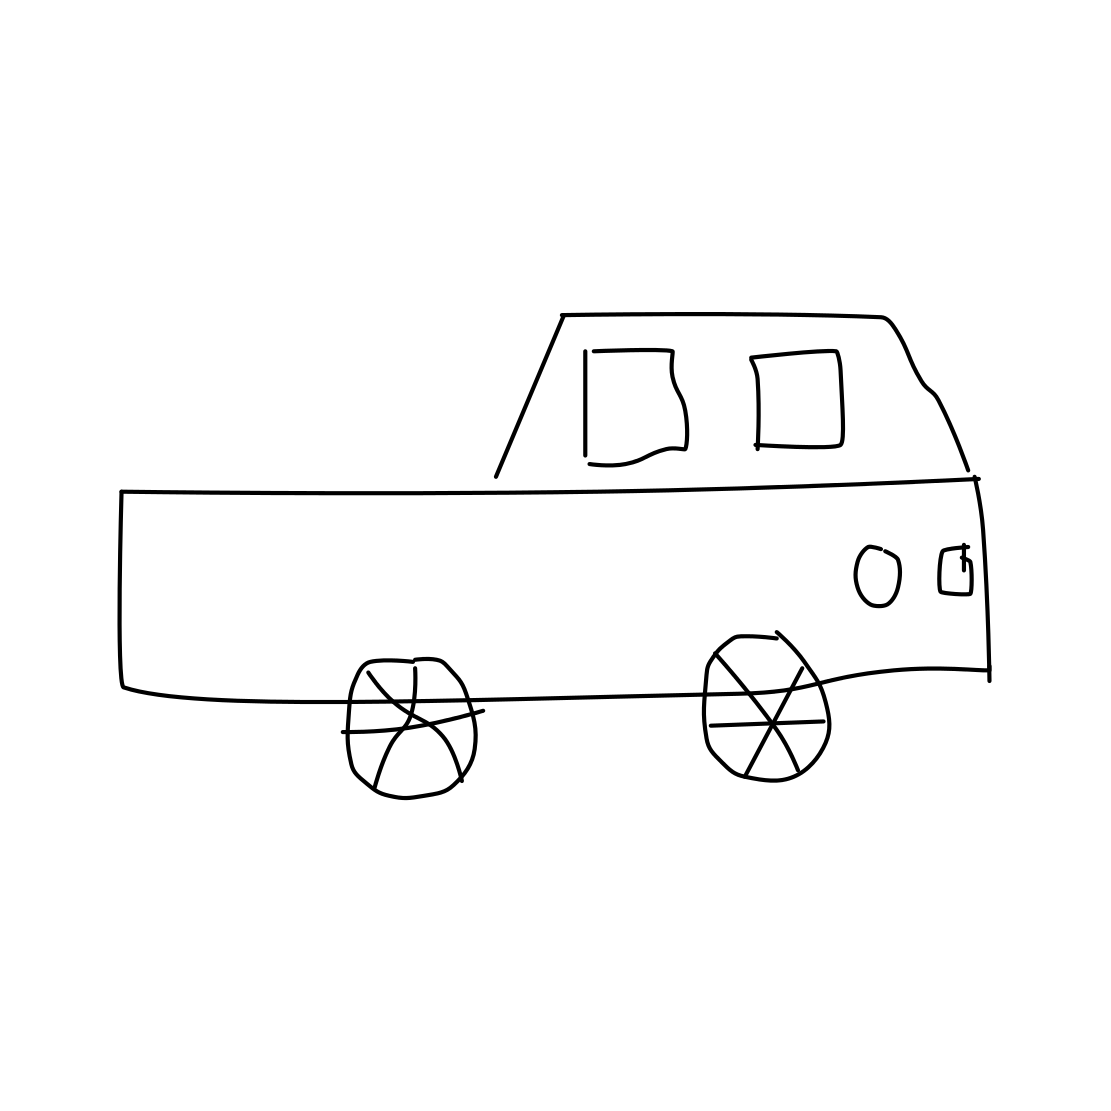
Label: pickup truck